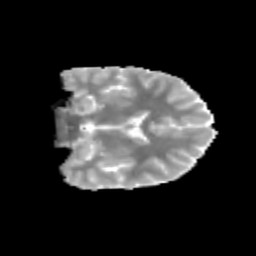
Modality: MD
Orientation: coronal
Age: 13
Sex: female
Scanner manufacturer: siemens
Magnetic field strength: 3 T
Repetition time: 3.8 s
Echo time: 0.07 s